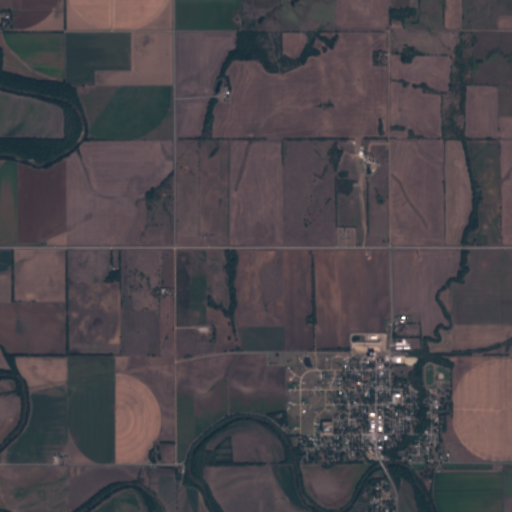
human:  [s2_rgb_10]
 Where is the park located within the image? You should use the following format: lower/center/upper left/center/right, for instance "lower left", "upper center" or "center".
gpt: The park is located in the lower right of the image.
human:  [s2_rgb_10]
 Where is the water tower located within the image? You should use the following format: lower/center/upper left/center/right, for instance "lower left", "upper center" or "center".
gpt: The water tower is located in the lower right of the image.
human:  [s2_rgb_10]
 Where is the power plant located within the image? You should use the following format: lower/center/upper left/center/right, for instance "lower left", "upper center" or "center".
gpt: There is no power plant in the image.